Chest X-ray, AP view. Patient: 21 years old, sex M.
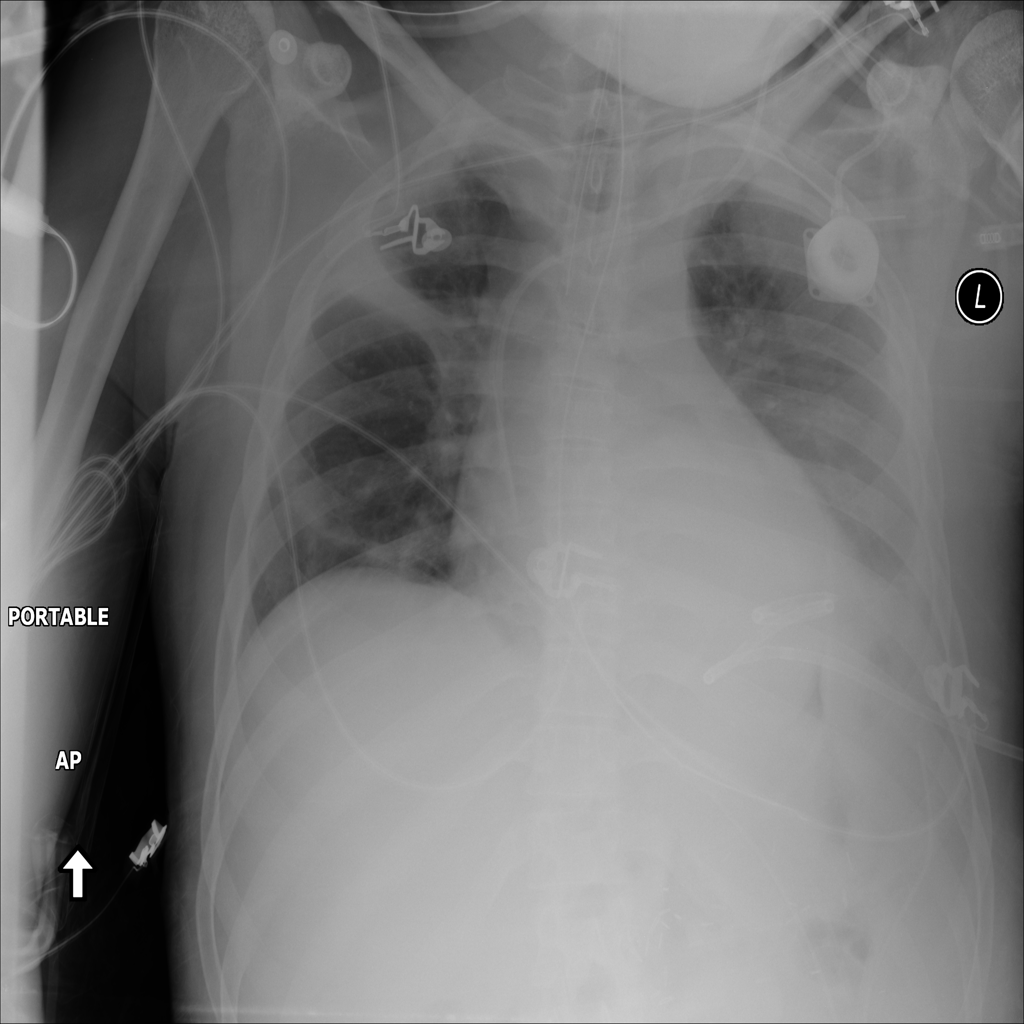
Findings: Atelectasis, Effusion